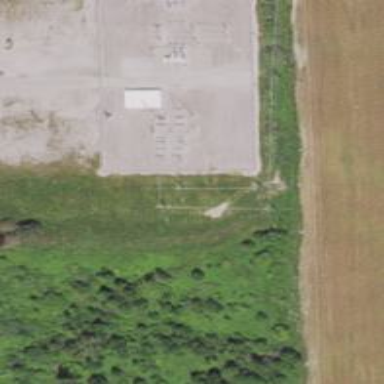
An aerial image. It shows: Distribution substation surrounded by fence.